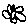
Label: flower